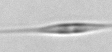
Label: Cylindrotheca